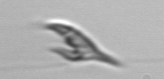
Label: Chrysochromulina_lanceolata